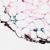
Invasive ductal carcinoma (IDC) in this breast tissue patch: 0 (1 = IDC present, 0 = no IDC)